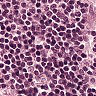
Metastatic tissue present: no